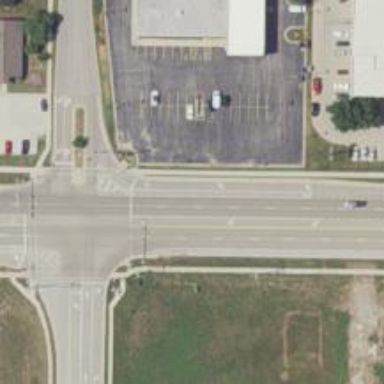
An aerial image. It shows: There is solid stop line road marking.